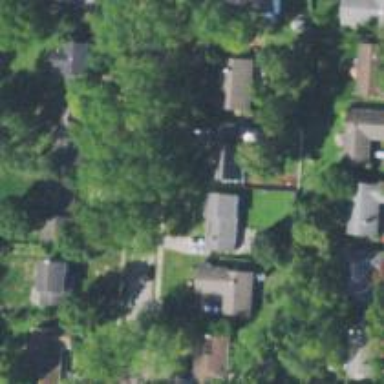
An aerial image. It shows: Residential driveway.